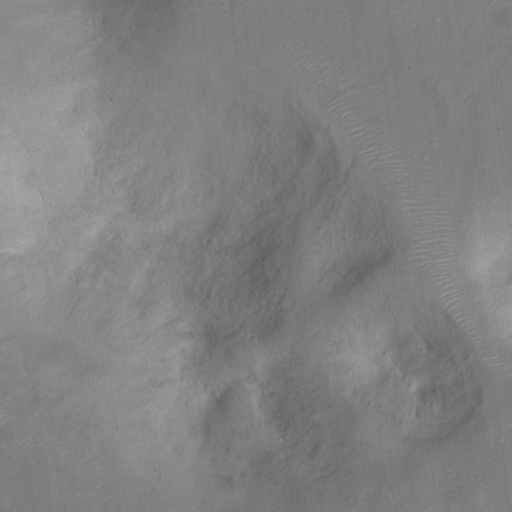
Classes present: Background